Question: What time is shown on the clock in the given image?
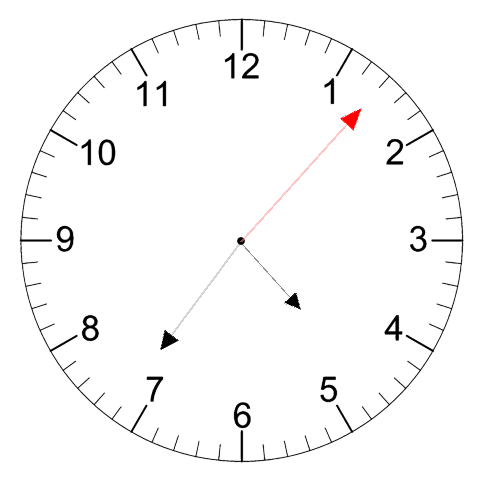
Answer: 04:36:07